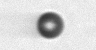
Label: bead